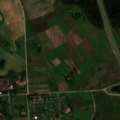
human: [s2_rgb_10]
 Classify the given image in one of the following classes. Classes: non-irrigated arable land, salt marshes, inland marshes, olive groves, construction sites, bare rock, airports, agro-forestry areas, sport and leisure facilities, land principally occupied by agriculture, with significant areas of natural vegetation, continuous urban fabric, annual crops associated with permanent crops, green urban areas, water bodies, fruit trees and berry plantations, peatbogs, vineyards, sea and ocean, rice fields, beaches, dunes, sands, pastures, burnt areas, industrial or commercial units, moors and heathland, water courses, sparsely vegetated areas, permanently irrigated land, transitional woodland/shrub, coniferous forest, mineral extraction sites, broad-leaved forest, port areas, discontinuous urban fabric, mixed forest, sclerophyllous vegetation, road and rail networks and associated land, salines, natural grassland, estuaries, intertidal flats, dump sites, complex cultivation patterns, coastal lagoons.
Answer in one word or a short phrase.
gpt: discontinuous urban fabric, non-irrigated arable land, complex cultivation patterns, transitional woodland/shrub